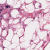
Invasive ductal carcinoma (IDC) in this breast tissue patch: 0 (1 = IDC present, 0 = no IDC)